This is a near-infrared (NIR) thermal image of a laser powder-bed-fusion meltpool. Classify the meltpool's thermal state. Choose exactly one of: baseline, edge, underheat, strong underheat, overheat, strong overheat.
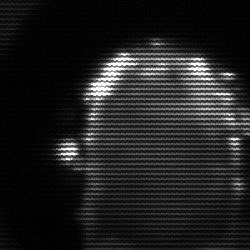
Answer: baseline